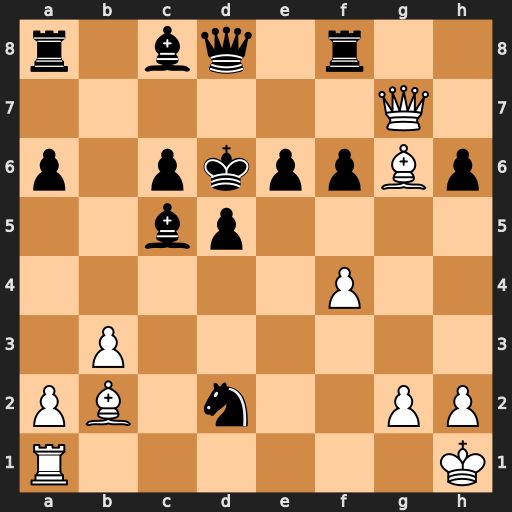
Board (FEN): r1bq1r2/6Q1/p1pkppBp/2bp4/5P2/1P6/PB1n2PP/R6K
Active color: w
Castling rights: -
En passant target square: -
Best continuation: Be5+ fxe5 fxe5#